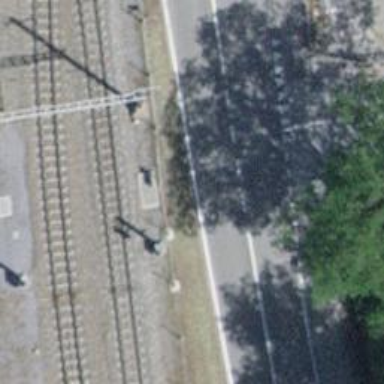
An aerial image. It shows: Railway signal.